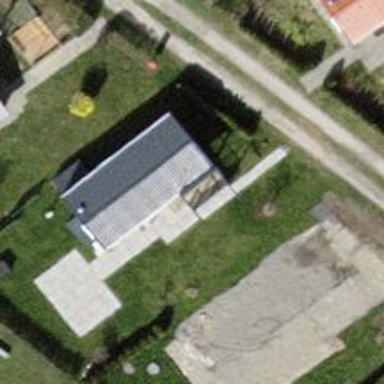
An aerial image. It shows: Static caravan with gabled roof.